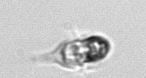
Label: Mesodinium